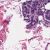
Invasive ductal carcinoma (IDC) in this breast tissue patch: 0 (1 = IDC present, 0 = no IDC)